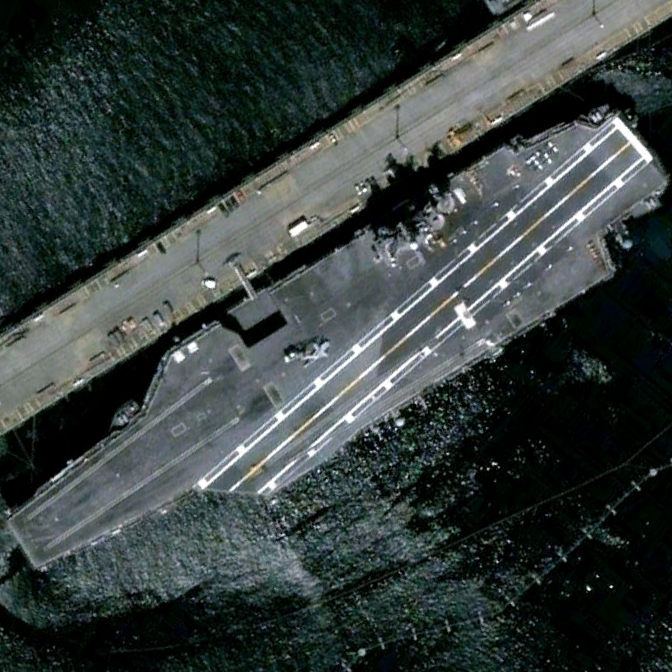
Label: Nimitz-class_aircraft_carrier